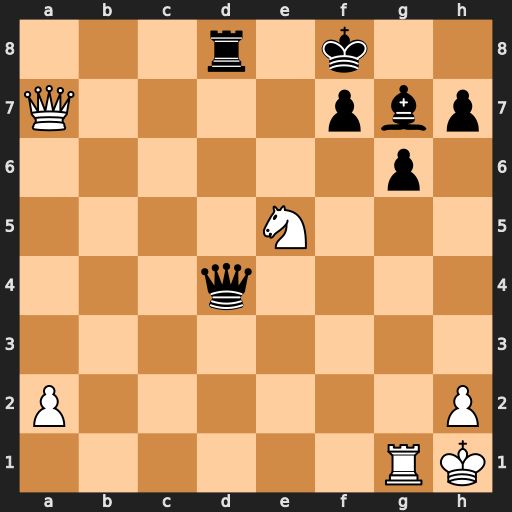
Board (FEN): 3r1k2/Q4pbp/6p1/4N3/3q4/8/P6P/6RK
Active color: w
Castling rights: -
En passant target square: -
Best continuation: Qxf7#